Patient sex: F
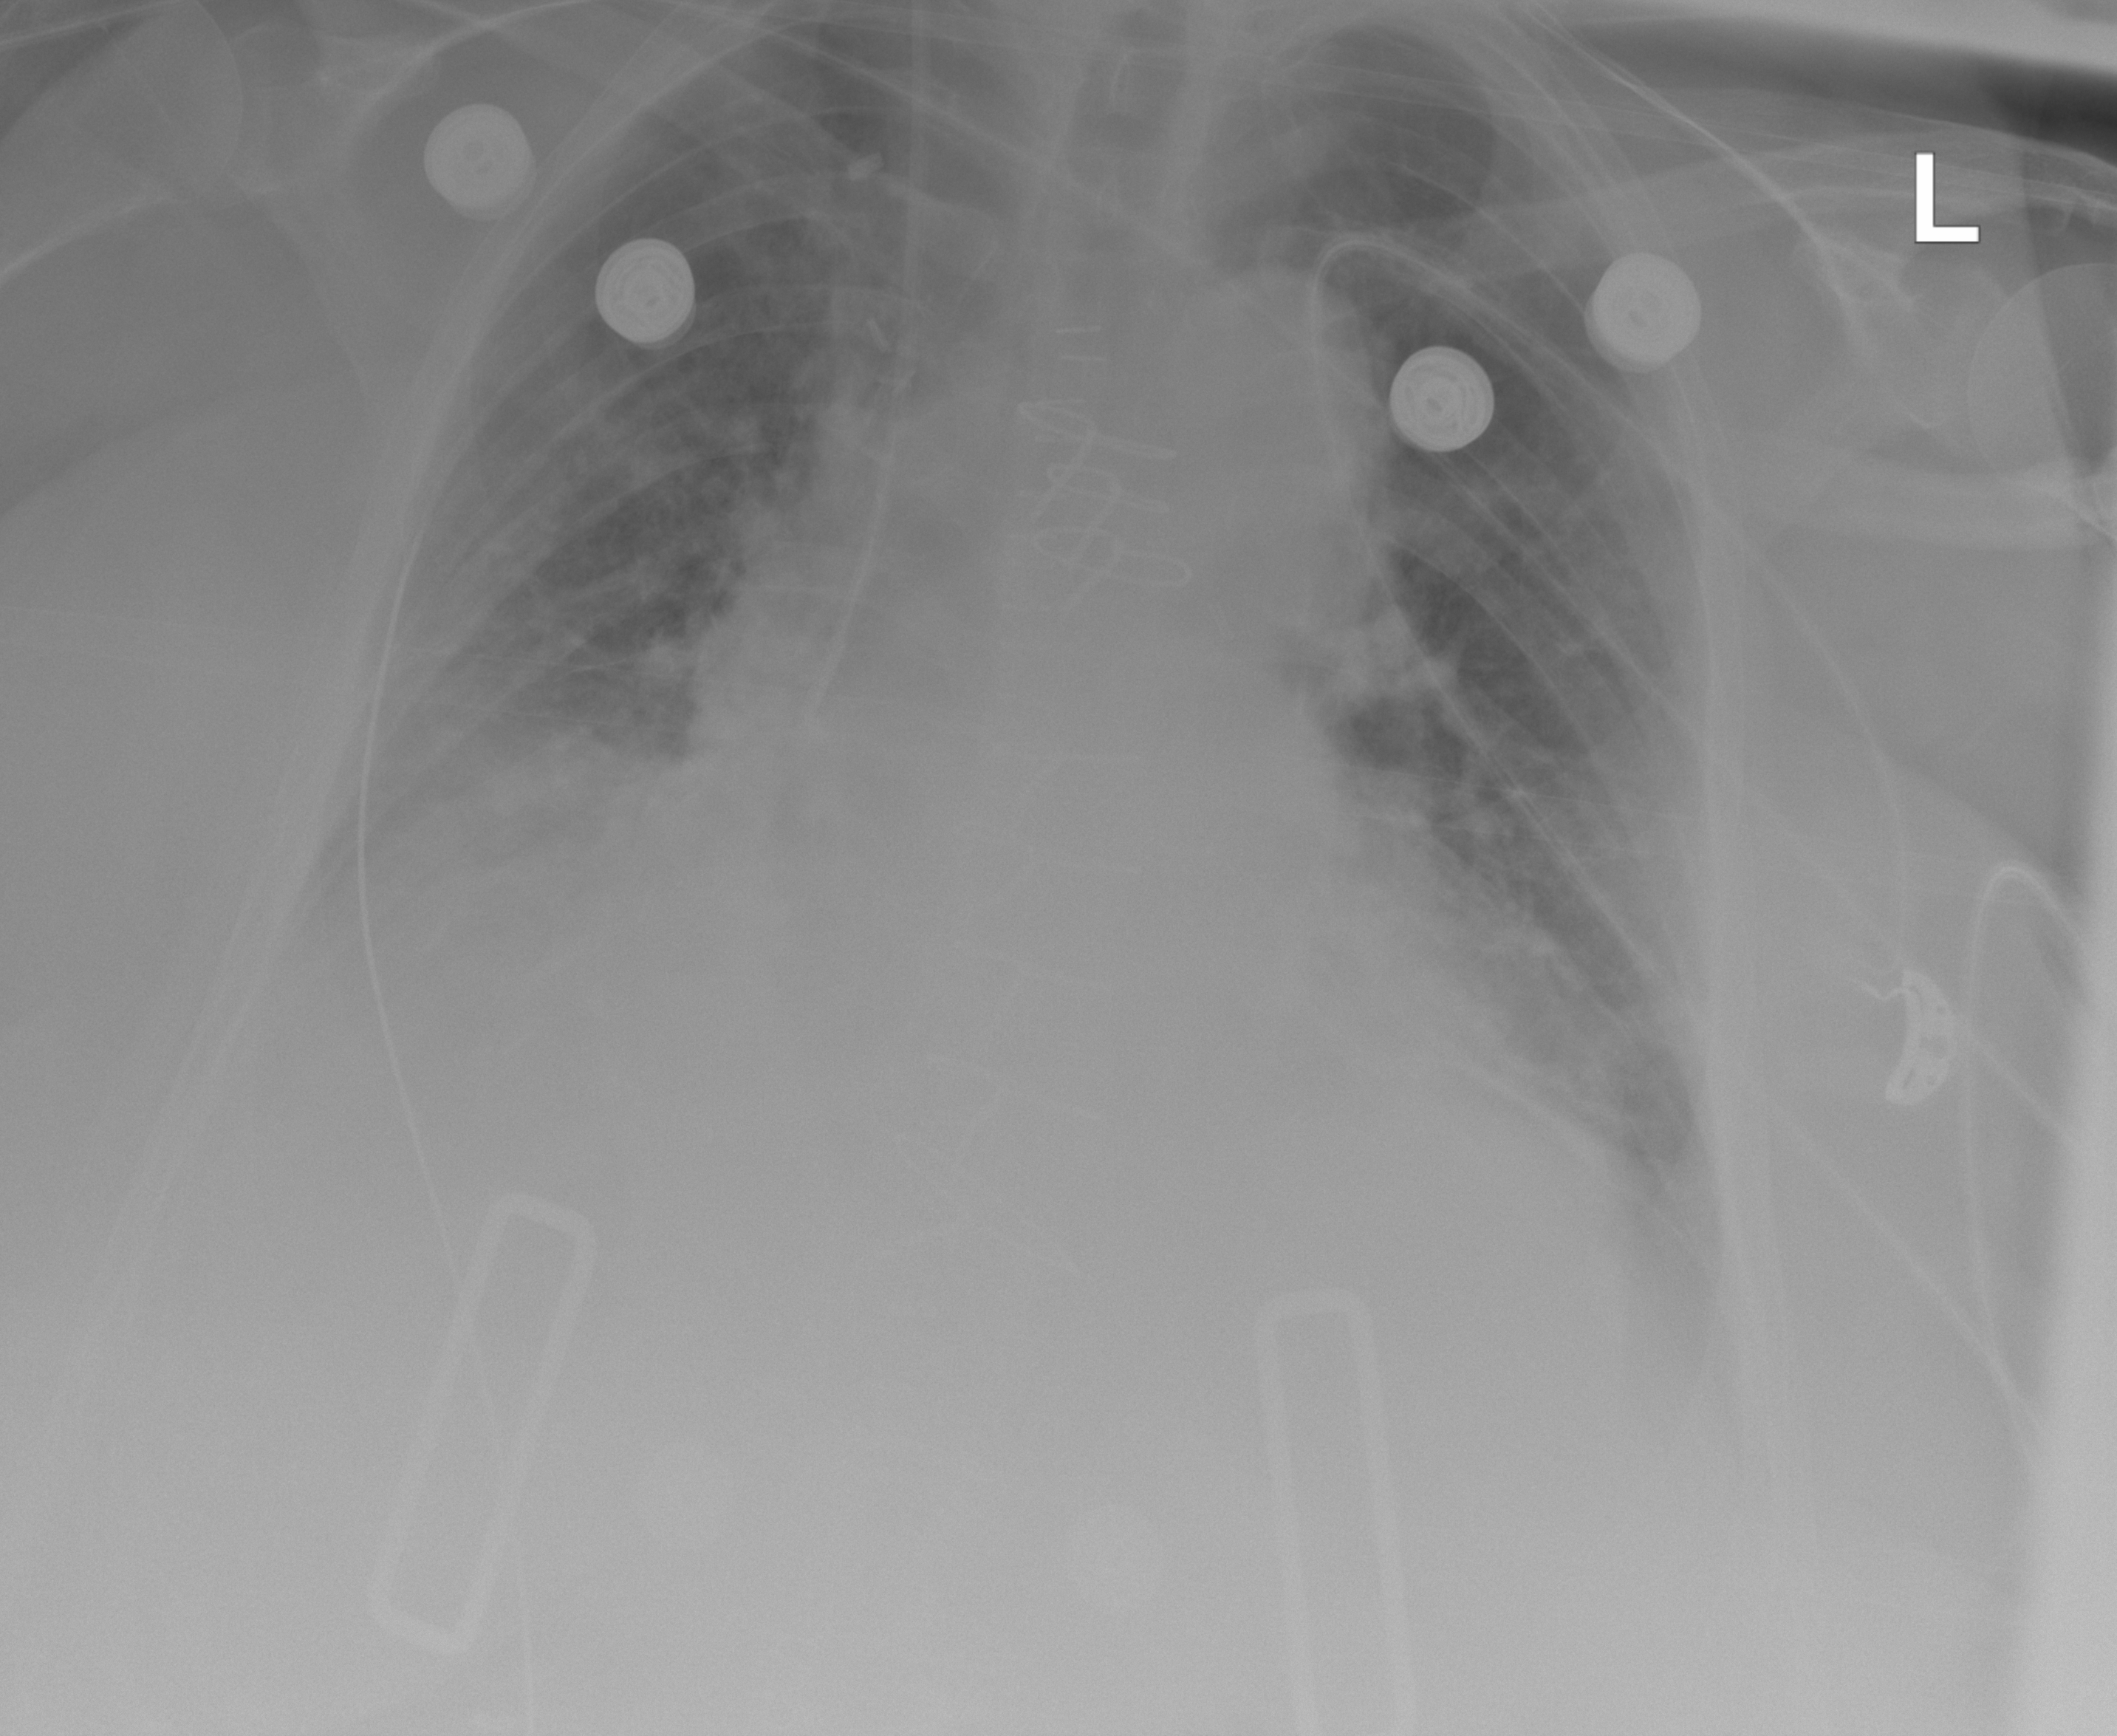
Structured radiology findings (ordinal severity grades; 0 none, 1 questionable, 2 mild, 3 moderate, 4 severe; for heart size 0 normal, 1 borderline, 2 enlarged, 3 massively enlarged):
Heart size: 2
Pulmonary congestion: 2
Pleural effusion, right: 2
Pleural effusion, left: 2
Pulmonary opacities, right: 2
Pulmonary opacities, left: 1
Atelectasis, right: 2
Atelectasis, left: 2